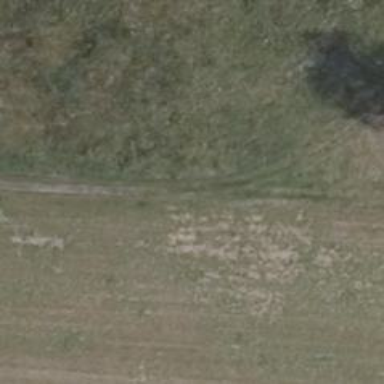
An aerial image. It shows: Grass track with grade3 tracktype.